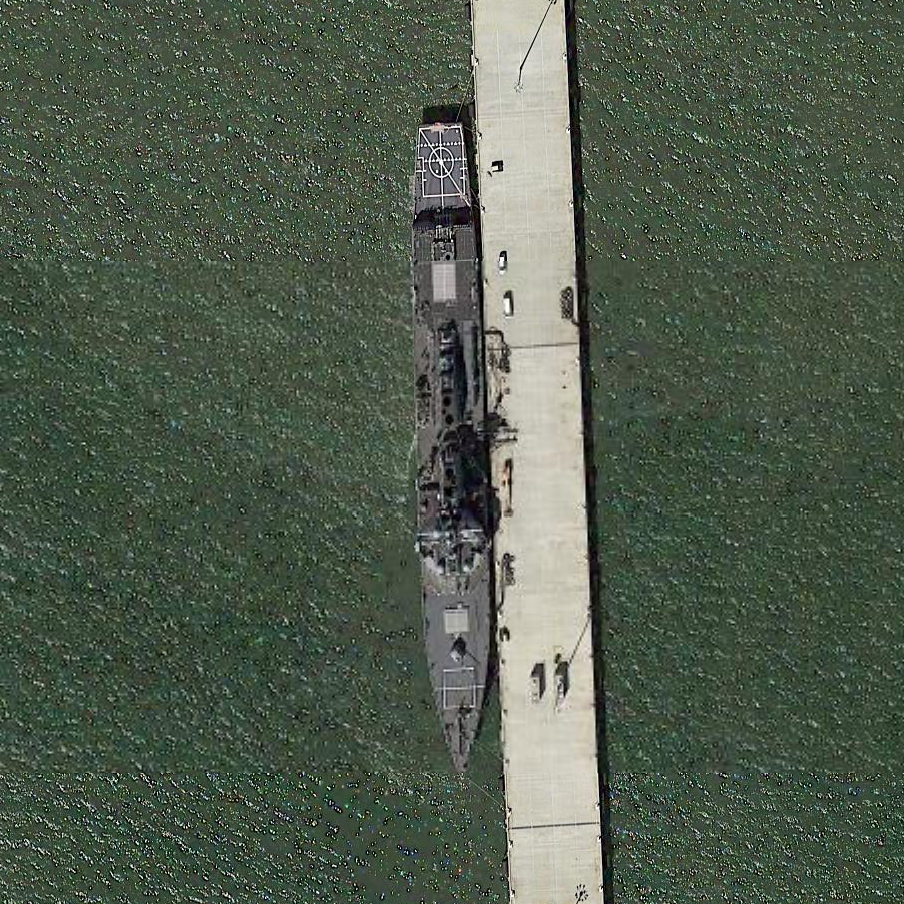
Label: destroyer